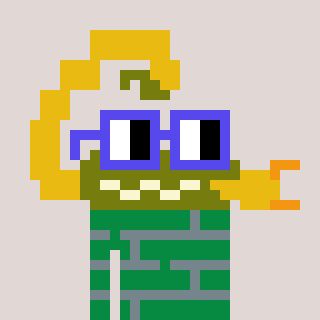
a pixel art character with square blue glasses, a scorpion-shaped head and a green-colored body on a warm background